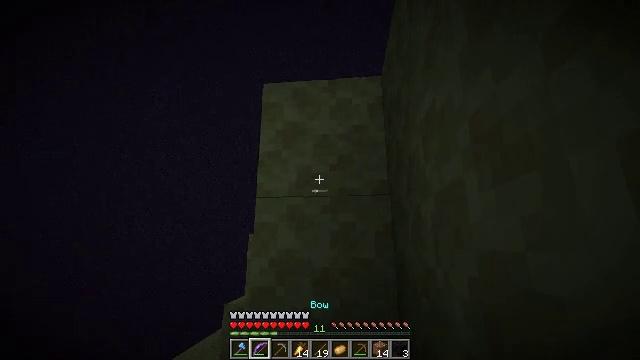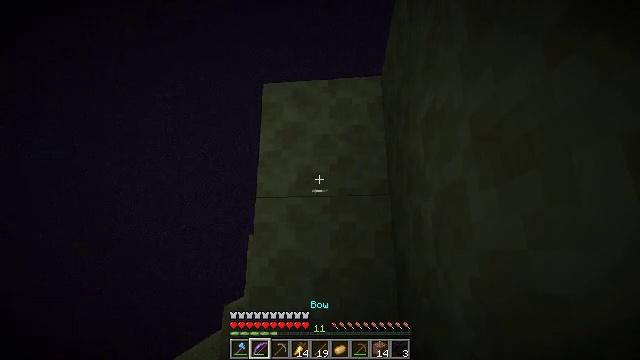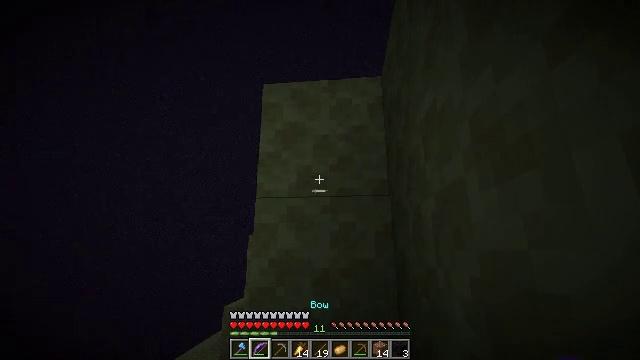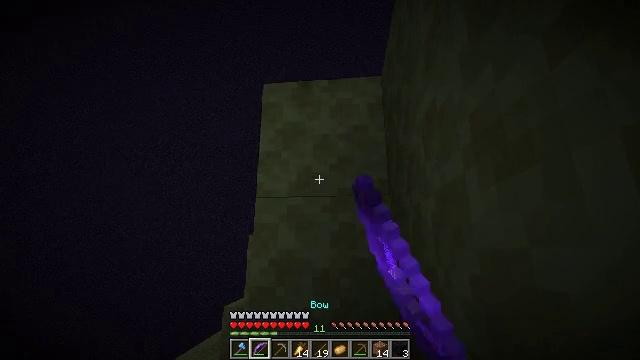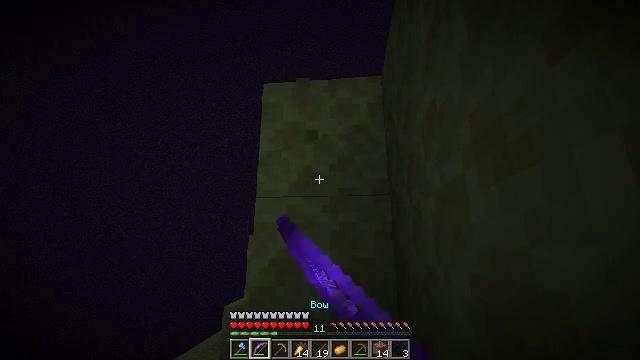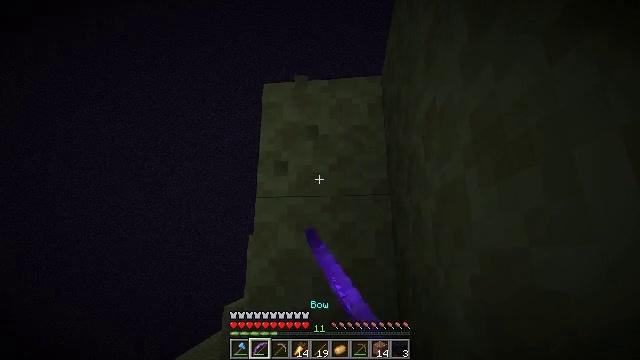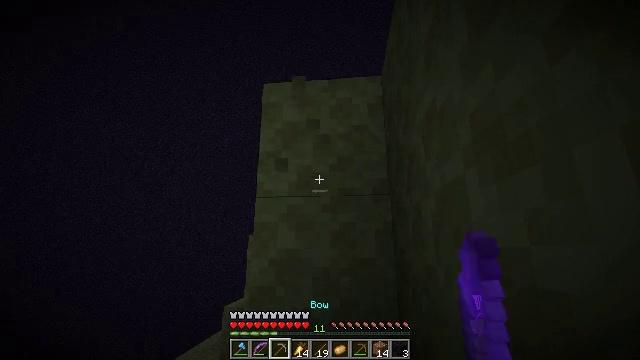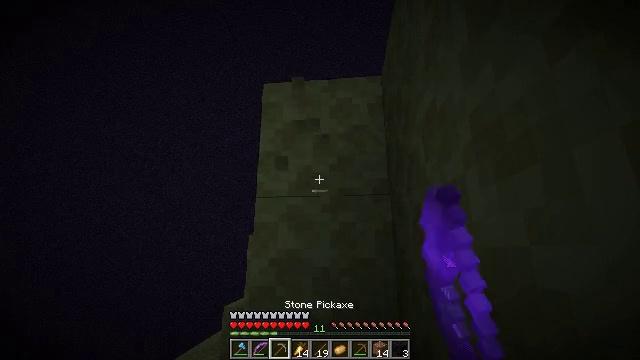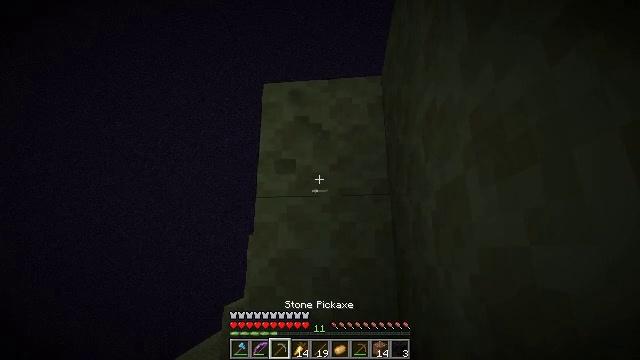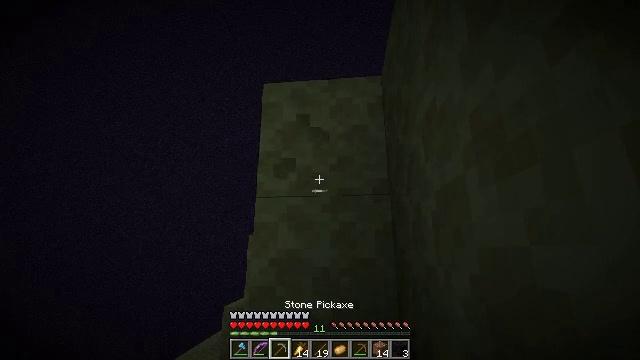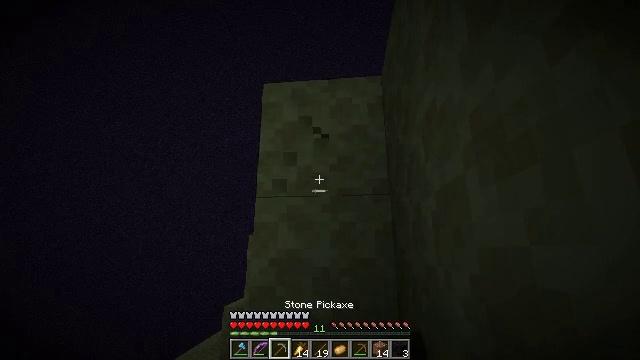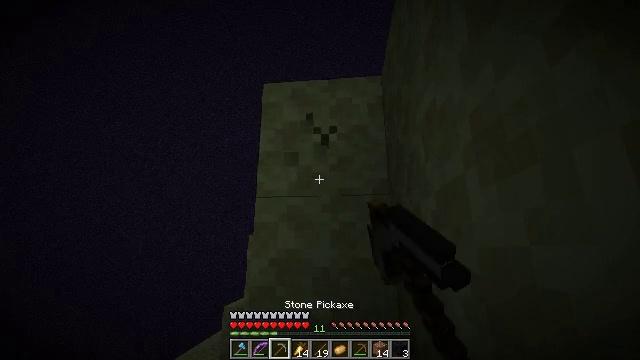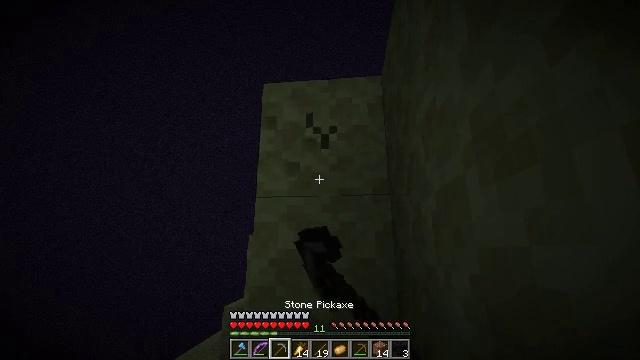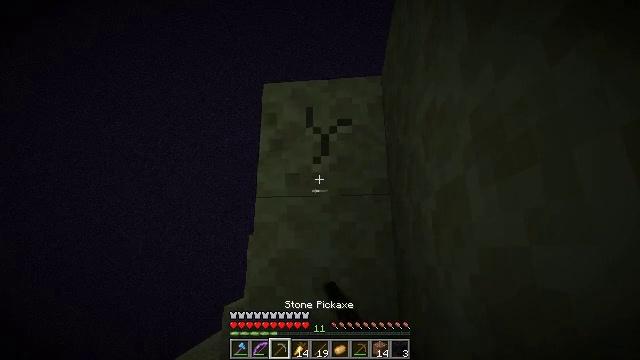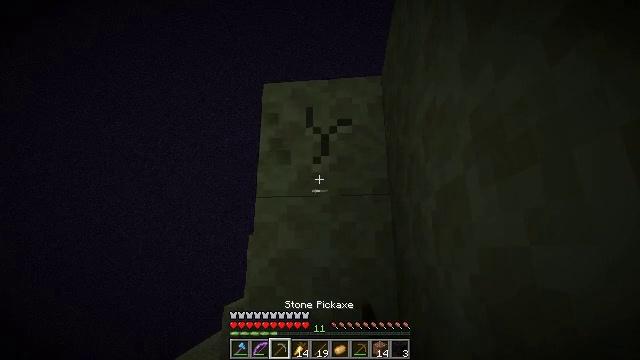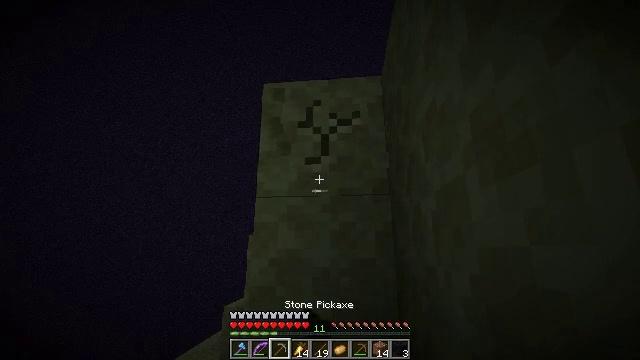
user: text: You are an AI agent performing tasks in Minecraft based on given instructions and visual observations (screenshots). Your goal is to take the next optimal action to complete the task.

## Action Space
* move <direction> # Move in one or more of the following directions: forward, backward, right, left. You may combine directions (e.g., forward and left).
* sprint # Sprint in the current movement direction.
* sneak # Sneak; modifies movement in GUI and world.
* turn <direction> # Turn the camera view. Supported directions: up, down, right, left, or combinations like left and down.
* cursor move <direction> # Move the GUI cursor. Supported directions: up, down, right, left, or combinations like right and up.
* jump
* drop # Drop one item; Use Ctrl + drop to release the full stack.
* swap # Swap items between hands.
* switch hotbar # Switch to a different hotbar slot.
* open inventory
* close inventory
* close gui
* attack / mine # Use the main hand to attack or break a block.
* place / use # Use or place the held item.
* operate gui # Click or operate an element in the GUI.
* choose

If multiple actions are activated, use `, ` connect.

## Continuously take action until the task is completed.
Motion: motion action
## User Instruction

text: Mine the end stone in the End dimension.
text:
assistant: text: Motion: switch to hotbar 2
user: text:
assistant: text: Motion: attack / mine
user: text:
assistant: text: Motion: attack / mine
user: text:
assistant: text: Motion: attack / mine
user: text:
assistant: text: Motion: attack / mine
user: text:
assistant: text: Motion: attack / mine, switch to hotbar 3
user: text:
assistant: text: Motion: attack / mine, switch to hotbar 3
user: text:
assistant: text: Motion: attack / mine, switch to hotbar 3
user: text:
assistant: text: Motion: attack / mine, switch to hotbar 3
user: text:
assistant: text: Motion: attack / mine
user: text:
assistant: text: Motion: attack / mine
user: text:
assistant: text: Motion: attack / mine
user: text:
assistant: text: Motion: attack / mine
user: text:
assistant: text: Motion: attack / mine
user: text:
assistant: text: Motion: attack / mine
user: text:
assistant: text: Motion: attack / mine
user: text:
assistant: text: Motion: turn right, attack / mine
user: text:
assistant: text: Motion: attack / mine
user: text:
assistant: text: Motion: attack / mine
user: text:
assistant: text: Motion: attack / mine
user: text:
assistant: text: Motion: attack / mine
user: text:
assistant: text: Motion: attack / mine
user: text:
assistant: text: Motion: attack / mine
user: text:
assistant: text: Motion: attack / mine
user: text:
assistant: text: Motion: attack / mine
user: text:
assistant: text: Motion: attack / mine
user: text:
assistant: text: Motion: attack / mine
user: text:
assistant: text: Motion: attack / mine
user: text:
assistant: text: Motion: attack / mine
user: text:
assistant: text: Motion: attack / mine